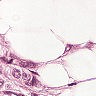
Metastatic tissue present: yes